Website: bh-photo
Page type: payment
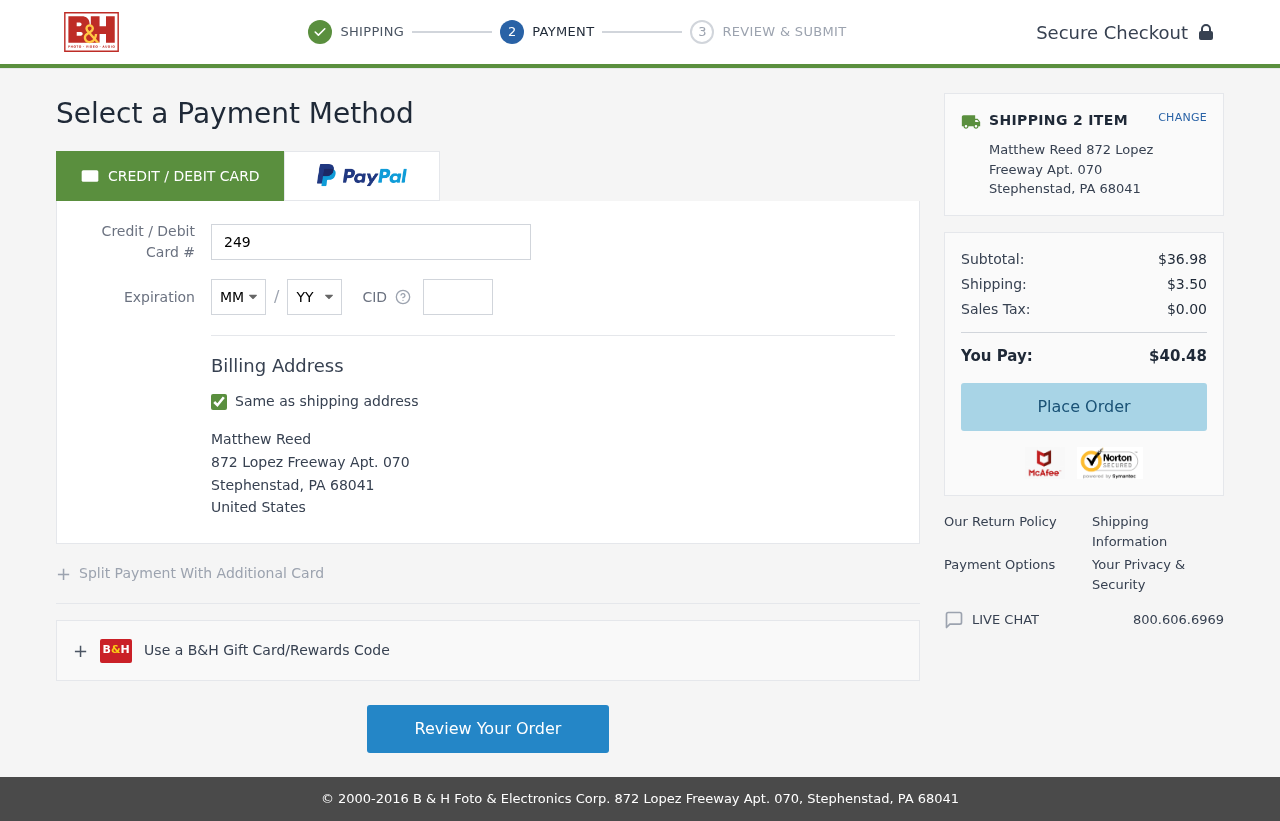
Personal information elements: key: PII_CARD_CVV
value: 168
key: PII_CARD_EXPIRY_MONTH
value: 04
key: PII_CARD_EXPIRY_YEAR
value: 30
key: PII_CARD_NUMBER
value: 2499 6734 6923 2639
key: PII_CITY
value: Stephenstad
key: PII_COUNTRY
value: United States
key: PII_FULLNAME
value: Matthew Reed
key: PII_POSTCODE
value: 68041
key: PII_STATE_ABBR
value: PA
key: PII_STREET
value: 872 Lopez Freeway Apt. 070
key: PII_FULLNAME2
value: Matthew Reed
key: PII_CITY2
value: Stephenstad
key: PII_STATE_ABBR2
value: PA
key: PII_POSTCODE_FULL
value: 68041
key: PII_POSTCODE_NUMERIC
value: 68041
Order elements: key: ORDER_NUM_ITEMS
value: SHIPPING 2 ITEM
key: ORDER_SUBTOTAL
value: $36.98
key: ORDER_SHIPPING_COST
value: $3.50
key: ORDER_TAX
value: $0.00
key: ORDER_TOTAL
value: $40.48